Question: I am learning opengl for the first time, and i am trying to make a simple program. My program runs in two threads, one thread renders the program on the screen, while the other thread updates the data of the program. However, sometimes when i try to close my program i get a nasty error message. I don't understand why, although i feel like it is a concurrency error. Here is my code.
Main.cpp
'''
#define WIN32_LEAN_AND_MEAN
#define WIN32_EXTRA_LEAN
#define GLX_GLXEXT_LEGACY
#include <windows.h>
#include "glwindow.h"
#include "example.h"
#include "util.h"
void updateThread(Example* example);
int WINAPI WinMain(HINSTANCE hInstance, HINSTANCE hPrevInstance, LPSTR cmdLine, int cmdShow)
{
const int windowWidth = 1024;
const int windowHeight = 768;
const int windowBPP = 16;
const int windowFullscreen = false;
GLWindow programWindow(hInstance);
Example example;
programWindow.attachExample(&example);
if (!programWindow.create(windowWidth, windowHeight, windowBPP, windowFullscreen))
{
MessageBox(NULL, "Unable to create the OpenGL Window", "An error occurred", MB_ICONERROR | MB_OK);
programWindow.destroy();
return 1;
}
if (!example.init())
{
MessageBox(NULL, "Could not initialize the application", "An error occurred", MB_ICONERROR | MB_OK);
programWindow.destroy();
return 1;
}
HANDLE thread = CreateThread(NULL, 0, (LPTHREAD_START_ROUTINE) updateThread, &example, 0, 0);
example.setThread(&thread);
while(programWindow.isRunning())
{
programWindow.processEvents();
example.render();
programWindow.swapBuffers();
}
example.shutdown();
programWindow.destroy();
return 0;
}
void updateThread(Example* example)
{
setFPS(2000);
while(true)
{
example->update();
sync();
}
}
'''
Util.cpp
'''
#include "util.h"
int fps;
long timeThen;
void sync()
{
while(fps == 0);
long gapTo = 1000 / fps + timeThen;
long timeNow = time(nullptr);
while (gapTo > timeNow)
{
timeNow = time(nullptr);
}
timeThen = timeNow;
}
void setFPS(int FPS)
{
fps = FPS;
}
'''
glwindow.cpp
'''
#include <ctime>
#include <iostream>
#include <windows.h>
#include <GL/gl.h>
#include "wglext.h"
#include "glwindow.h"
#include "example.h"
typedef HGLRC (APIENTRYP PFNWGLCREATECONTEXTATTRIBSARBPROC)(HDC, HGLRC, const int*);
PFNWGLCREATECONTEXTATTRIBSARBPROC wglCreateContextAttribsARB = NULL;
GLWindow::GLWindow(HINSTANCE hInstance):
m_isRunning(false),
m_example(NULL),
m_hinstance(hInstance),
m_lastTime(0)
{
}
bool GLWindow::create(int width, int height, int bpp, bool fullscreen)
{
DWORD dwExStyle;
DWORD dwStyle;
m_isFullscreen = fullscreen;
m_windowRect.left = (long)0;
m_windowRect.right = (long)width;
m_windowRect.top = (long)0;
m_windowRect.bottom = (long)height;
m_windowClass.cbSize = sizeof(WNDCLASSEX);
m_windowClass.style = CS_HREDRAW | CS_VREDRAW;
m_windowClass.lpfnWndProc = GLWindow::StaticWndProc;
m_windowClass.cbClsExtra = 0;
m_windowClass.cbWndExtra = 0;
m_windowClass.hInstance = m_hinstance;
m_windowClass.hIcon = LoadIcon(NULL, IDI_APPLICATION);
m_windowClass.hCursor = LoadCursor(NULL, IDC_ARROW);
m_windowClass.hbrBackground = NULL;
m_windowClass.lpszMenuName = NULL;
m_windowClass.lpszClassName = "GLClass";
m_windowClass.hIconSm = LoadIcon(NULL, IDI_WINLOGO);
if(!RegisterClassEx(&m_windowClass))
{
return false;
}
if(m_isFullscreen)
{
DEVMODE dmScreenSettings;
memset(&dmScreenSettings, 0, sizeof(dmScreenSettings));
dmScreenSettings.dmSize = sizeof(dmScreenSettings);
dmScreenSettings.dmPelsWidth = width;
dmScreenSettings.dmPelsHeight = height;
dmScreenSettings.dmBitsPerPel = bpp;
dmScreenSettings.dmFields = DM_BITSPERPEL | DM_PELSWIDTH | DM_PELSHEIGHT;
if (ChangeDisplaySettings(&dmScreenSettings, CDS_FULLSCREEN) != DISP_CHANGE_SUCCESSFUL)
{
MessageBox(NULL, "Display mode failed", NULL, MB_OK);
m_isFullscreen = false;
}
}
if (m_isFullscreen)
{
dwExStyle = WS_EX_APPWINDOW;
dwStyle = WS_POPUP;
ShowCursor(false);
}
else
{
dwExStyle = WS_EX_APPWINDOW | WS_EX_WINDOWEDGE;
dwStyle = WS_OVERLAPPEDWINDOW;
}
AdjustWindowRectEx(&m_windowRect, dwStyle, false, dwExStyle);
m_hwnd = CreateWindowEx(NULL, "GLClass", "BOGLGP - Chapter 2 - Simple OpenGL Application", dwStyle | WS_CLIPCHILDREN | WS_CLIPSIBLINGS,
0, 0, m_windowRect.right - m_windowRect.left, m_windowRect.bottom - m_windowRect.top, NULL, NULL, m_hinstance, this);
if (!m_hwnd)
{
MessageBox(NULL, "Window Creation Failed", NULL, MB_OK);
return 1;
}
m_hdc = GetDC(m_hwnd);
ShowWindow(m_hwnd, SW_SHOW);
UpdateWindow(m_hwnd);
m_lastTime = GetTickCount() / 1000.0f;
return true;
}
void GLWindow::destroy()
{
if (m_isFullscreen)
{
ChangeDisplaySettings(NULL, 0);
ShowCursor(true);
}
}
void GLWindow::attachExample(Example* example)
{
m_example = example;
}
bool GLWindow::isRunning()
{
return m_isRunning;
}
void GLWindow::processEvents()
{
MSG msg;
while(PeekMessage(&msg, NULL, 0, 0, PM_REMOVE))
{
TranslateMessage(&msg);
DispatchMessage(&msg);
}
}
void GLWindow::setupPixelFormat(void)
{
int pixelFormat;
PIXELFORMATDESCRIPTOR pfd =
{
sizeof(PIXELFORMATDESCRIPTOR),
1,
PFD_SUPPORT_OPENGL |
PFD_DRAW_TO_WINDOW |
PFD_DOUBLEBUFFER,
PFD_TYPE_RGBA,
32,
0, 0, 0, 0, 0, 0,
0,
0,
0,
0, 0, 0, 0,
16,
0,
0,
PFD_MAIN_PLANE,
0,
0, 0, 0,
};
pixelFormat = ChoosePixelFormat(m_hdc, &pfd);
SetPixelFormat(m_hdc, pixelFormat, &pfd);
}
LRESULT GLWindow::WndProc(HWND hWnd, UINT uMsg, WPARAM wParam, LPARAM lParam)
{
switch(uMsg)
{
case WM_CREATE:
{
m_hdc = GetDC(hWnd);
setupPixelFormat();
int attribs[] = {
WGL_CONTEXT_MAJOR_VERSION_ARB, 3,
WGL_CONTEXT_MINOR_VERSION_ARB, 0,
0};
HGLRC tmpContext = wglCreateContext(m_hdc);
wglMakeCurrent(m_hdc, tmpContext);
wglCreateContextAttribsARB = (PFNWGLCREATECONTEXTATTRIBSARBPROC) wglGetProcAddress("wglCreateContextAttribsARB");
if (!wglCreateContextAttribsARB)
{
MessageBox(NULL, "Open GL 3.0 Is Not Supported", NULL, MB_OK);
m_hglrc = tmpContext;
DestroyWindow(hWnd);
return 0;
}
else
{
m_hglrc = wglCreateContextAttribsARB(m_hdc, 0, attribs);
wglDeleteContext(tmpContext);
}
wglMakeCurrent(m_hdc, m_hglrc);
m_isRunning = true;
}
break;
case WM_DESTROY:
case WM_CLOSE:
wglMakeCurrent(m_hdc, NULL);
wglDeleteContext(m_hglrc);
m_isRunning = false;
PostQuitMessage(0);
return 0;
break;
case WM_SIZE:
{
int height = HIWORD(lParam);
int width = LOWORD(lParam);
getAttachedExample()->onResize(width, height);
}
break;
case WM_KEYDOWN:
if (wParam == VK_ESCAPE)
{
DestroyWindow(m_hwnd);
}
break;
default:
break;
}
return DefWindowProc(hWnd, uMsg, wParam, lParam);
}
LRESULT CALLBACK GLWindow::StaticWndProc(HWND hWnd, UINT uMsg, WPARAM wParam, LPARAM lParam)
{
GLWindow* window = NULL;
if(uMsg == WM_CREATE)
{
window = (GLWindow*)((LPCREATESTRUCT)lParam)->lpCreateParams;
SetWindowLongPtr(hWnd, GWL_USERDATA, (LONG_PTR)window);
}
else
{
window = (GLWindow*)GetWindowLongPtr(hWnd, GWL_USERDATA);
if(!window)
{
return DefWindowProc(hWnd, uMsg, wParam, lParam);
}
}
return window->WndProc(hWnd, uMsg, wParam, lParam);
}
float GLWindow::getElapsedSeconds()
{
float currentTime = float(GetTickCount()) / 1000.0f;
float seconds = float(currentTime - m_lastTime);
m_lastTime = currentTime;
return seconds;
}
'''
example.cpp
'''
#include <windows.h>
#include <GL/gl.h>
#include <GL/glu.h>
#include "example.h"
Example::Example()
{
m_rotationAngle = 0.0f;
}
bool Example::init()
{
glEnable(GL_DEPTH_TEST);
glDepthFunc(GL_LEQUAL);
return true;
}
void Example::update()
{
const float SPEED = 15.0f;
m_rotationAngle += SPEED;
if (m_rotationAngle > 360.0f)
{
m_rotationAngle -= 360.0f;
}
}
void Example::render()
{
glClear(GL_COLOR_BUFFER_BIT | GL_DEPTH_BUFFER_BIT);
glLoadIdentity();
glRotatef(m_rotationAngle, 0, 0, 1);
glBegin(GL_TRIANGLES);
glColor4f(1.0f, 0.0f, 0.0f, 1.0f);
glVertex3f(-1.0f, -0.5f, -4.0f);
glColor4f(1.0f, 1.0f, 0.0f, 1.0f);
glVertex3f(1.0f, -0.5f, -4.0f);
glColor4f(0.0f, 0.0f, 1.0f, 1.0f);
glVertex3f(0.0f, 0.5f, -4.0f);
glEnd();
}
void Example::shutdown()
{
TerminateThread(thread, 0);
}
void Example::onResize(int width, int height)
{
glViewport(0, 0, width, height);
glMatrixMode(GL_PROJECTION);
glLoadIdentity();
gluPerspective(45.0f, float(width) / float(height), 1.0f, 100.0f);
glMatrixMode(GL_MODELVIEW);
glLoadIdentity();
}
'''
I am convinced that my problem is in the threading with example.cpp and main.cpp however i included all of the code to give more context to the situation.
Here is the error i get.

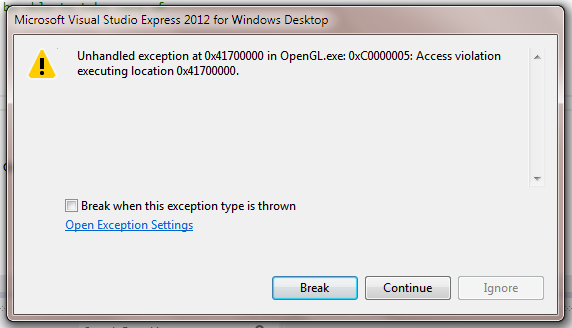
Answer: I don't see how your thread can exit cleanly.
In your while loop you should have something like
'''
while (true) {
...
if (IShouldExit()) break;
}
'''
That can be something simple like a bool or similar.
Then in your main you can set the flag then simply join with your thread, to give it time to exit cleanly.